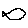
Label: fish